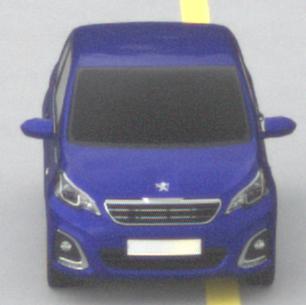
Make: Peugeot
Model: 108 1.0 VTi 68
Detailed model: 108
Model produced from: 2015/03
Model produced until: 2016/10
Doors: 3
Color: blue
Road condition: dry road
Daytime: midday
Contrast: low contrast